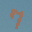
Label: 7